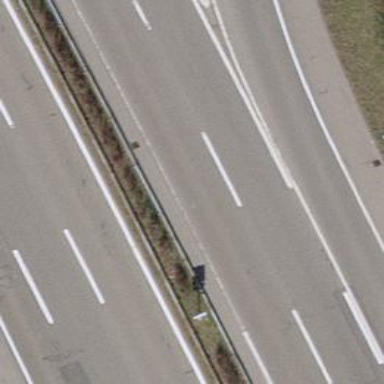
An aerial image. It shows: Motorway junction.